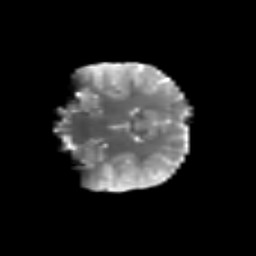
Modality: T2w
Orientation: coronal
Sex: male
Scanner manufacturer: siemens
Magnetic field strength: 3 T
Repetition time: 5 s
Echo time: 0.071 s